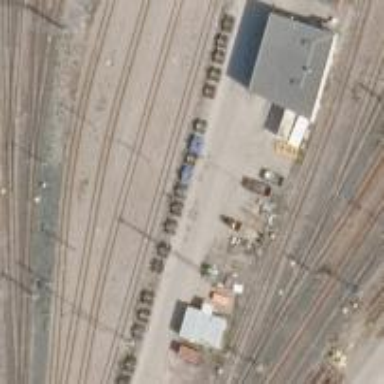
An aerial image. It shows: Rail yard with electrified contact lines for railway operations.